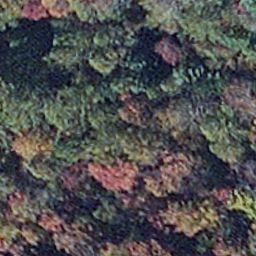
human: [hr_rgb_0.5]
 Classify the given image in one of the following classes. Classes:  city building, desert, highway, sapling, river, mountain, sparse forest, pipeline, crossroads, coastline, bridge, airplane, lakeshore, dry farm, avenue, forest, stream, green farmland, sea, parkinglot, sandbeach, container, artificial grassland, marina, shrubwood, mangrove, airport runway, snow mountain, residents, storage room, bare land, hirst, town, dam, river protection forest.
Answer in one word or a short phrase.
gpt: mangrove